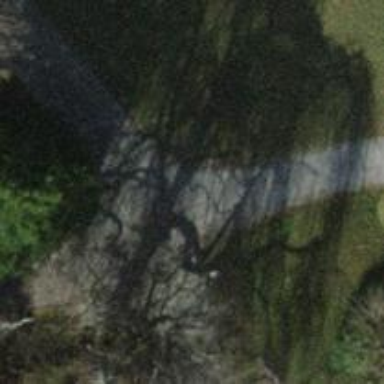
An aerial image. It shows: Unpaved footway.